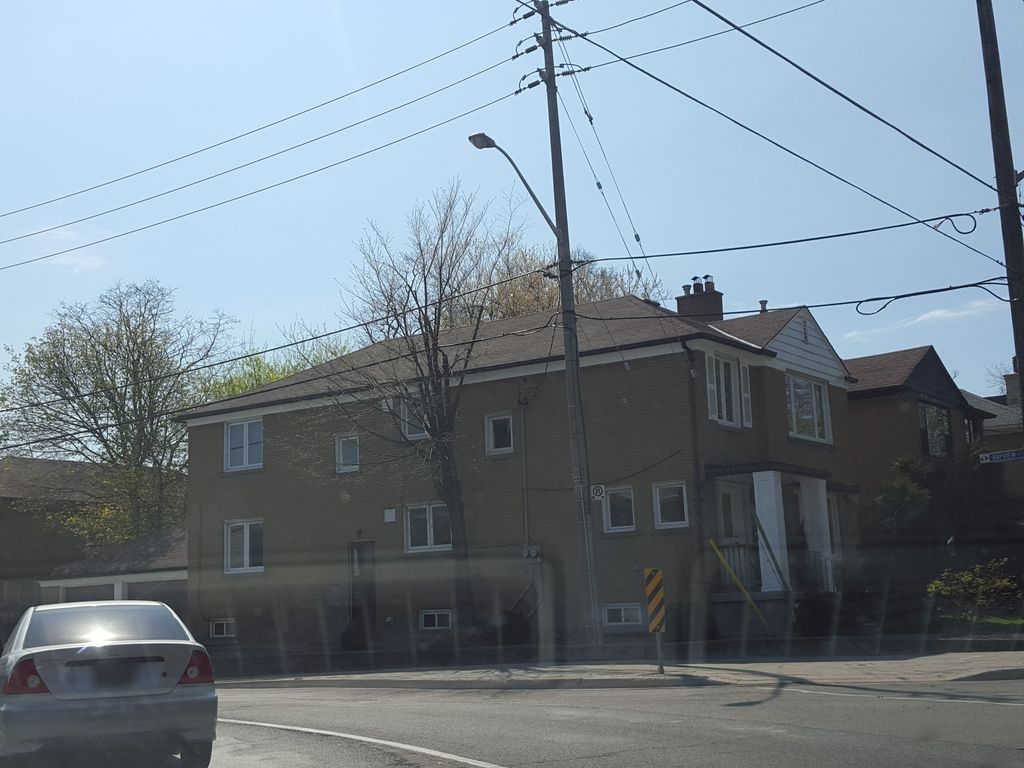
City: toronto